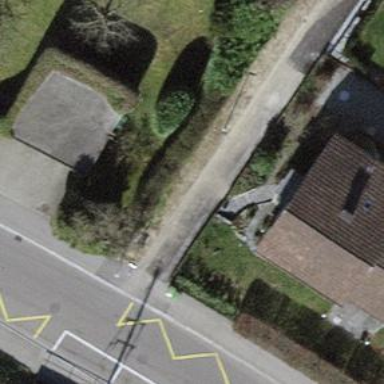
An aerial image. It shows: Bollard barrier.